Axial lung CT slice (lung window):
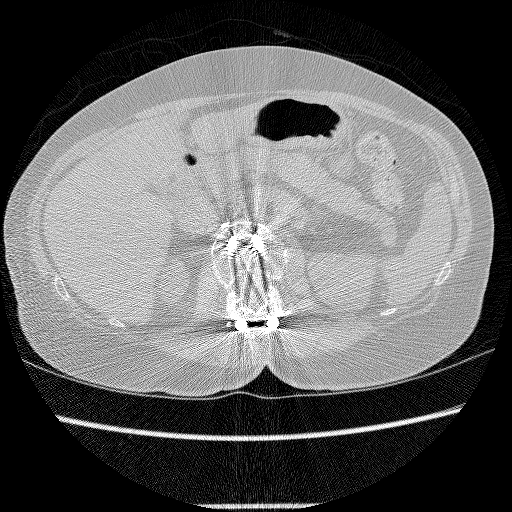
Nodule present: no